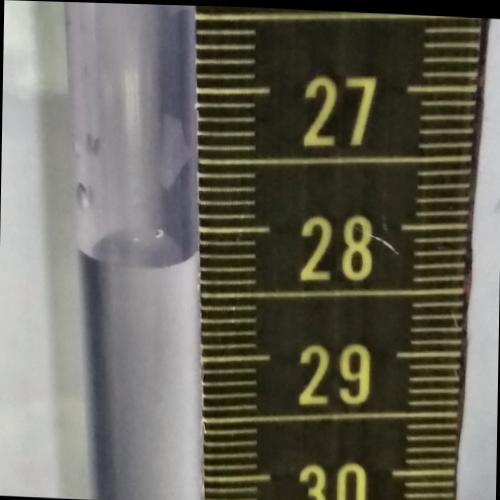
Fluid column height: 28.2 cm